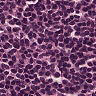
Metastatic tissue present: no